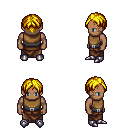
a pixel art fantasy rpg character, male body template, human, dark skin, leather chest armor, robe skirt, blonde parted hairstyle, metal boots, four views (front, back, left, right), 2x2 character sprite sheet, small pixel art, hard edges, no anti-aliasing